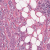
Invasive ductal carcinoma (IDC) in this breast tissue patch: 1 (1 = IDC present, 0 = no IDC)